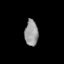
Tissue: lung
Cell type: Fibroblasts
Senescence score: 0.2143
Nuclear area (px): 340
Mean DAPI intensity: 151.515